Current action and preconditions to check: trajectory_clear

Your task: For each precondition in the list above, predict whether it will hold at this action.

Consider the current scene as observed from the mobile robot's camera, and analyze the predicted future states of all dynamic agents (e.g., people, animals, vehicles, or any moving entities) within the NEXT SECOND.

IMPORTANT: Only answer "very likely" if you are absolutely certain—based on strong, clear evidence—that a dynamic agent will violate the precondition in the predicted future state. Do NOT answer "very likely" for unlikely, ambiguous, or low-probability risks.

Ask yourself for each precondition: Is there a high probability, with clear and convincing evidence, that the predicted future states of any dynamic agent will interfere with the predicted future state of the currently executing action within the NEXT SECOND, causing that precondition to fail?

Assess the risk level based on these predictions. Use "likely" or "very likely" if motions create a clear risk of interference.

Use "neutral" or "improbable" if agents are nearby but their predicted paths are clearly diverging or non-conflicting.

Failure Risk Categories: "very improbable", "improbable", "neutral", "likely", "very likely"

Answer Format: Output ONLY the probability_of_failure value from these categories: "very improbable", "improbable", "neutral", "likely", "very likely"

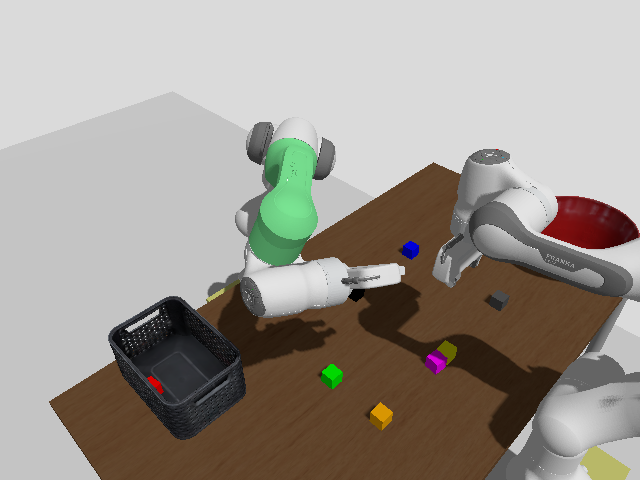

Answer: improbable